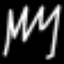
Label: fork